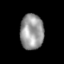
Tissue: lung
Cell type: T cells
Senescence score: 0.1788
Nuclear area (px): 818
Mean DAPI intensity: 151.848